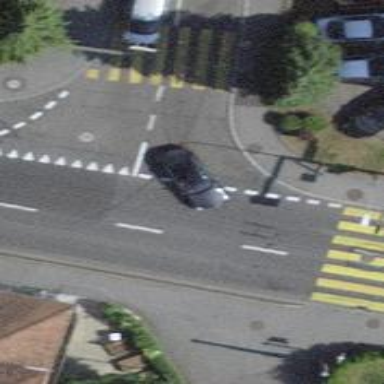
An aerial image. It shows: Road with "give way" sign.